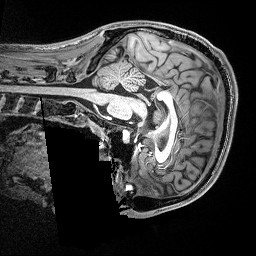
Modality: T1w
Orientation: sagittal
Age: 21
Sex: male